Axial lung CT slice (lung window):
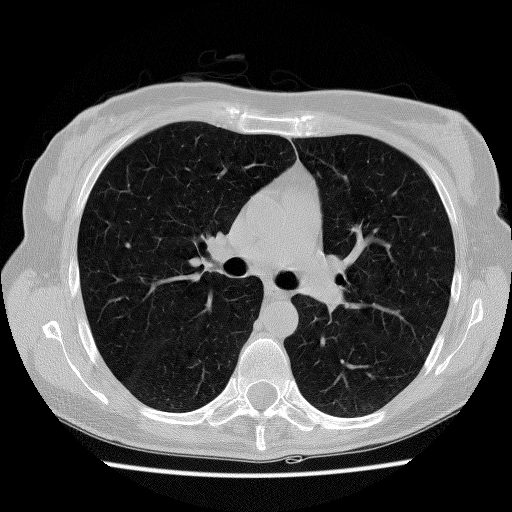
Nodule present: no